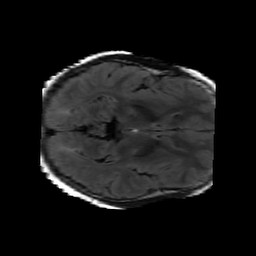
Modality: FLAIR
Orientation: axial
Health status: ill
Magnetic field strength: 3 T